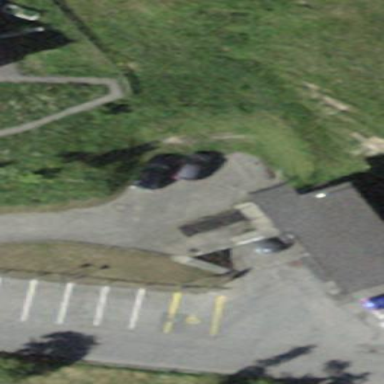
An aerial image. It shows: Parking area.